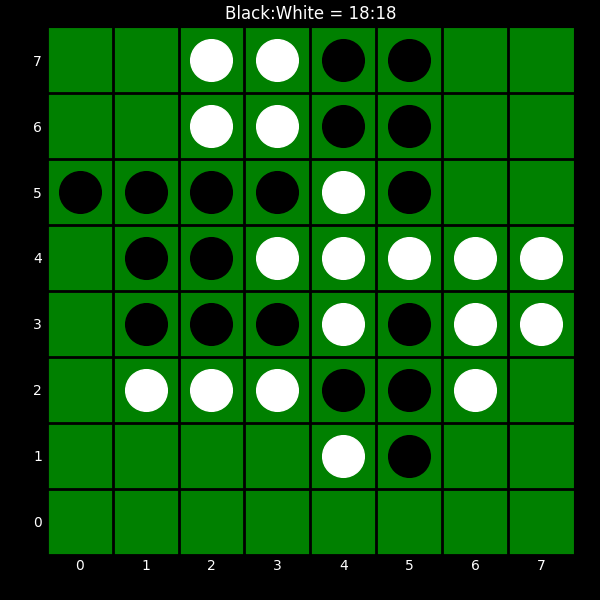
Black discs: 18
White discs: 18